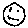
Label: smiley face